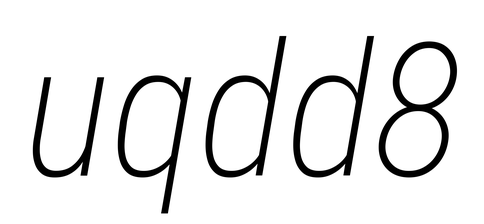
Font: Roboto-Italic_Condensed_ExtraLight_Italic